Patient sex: F
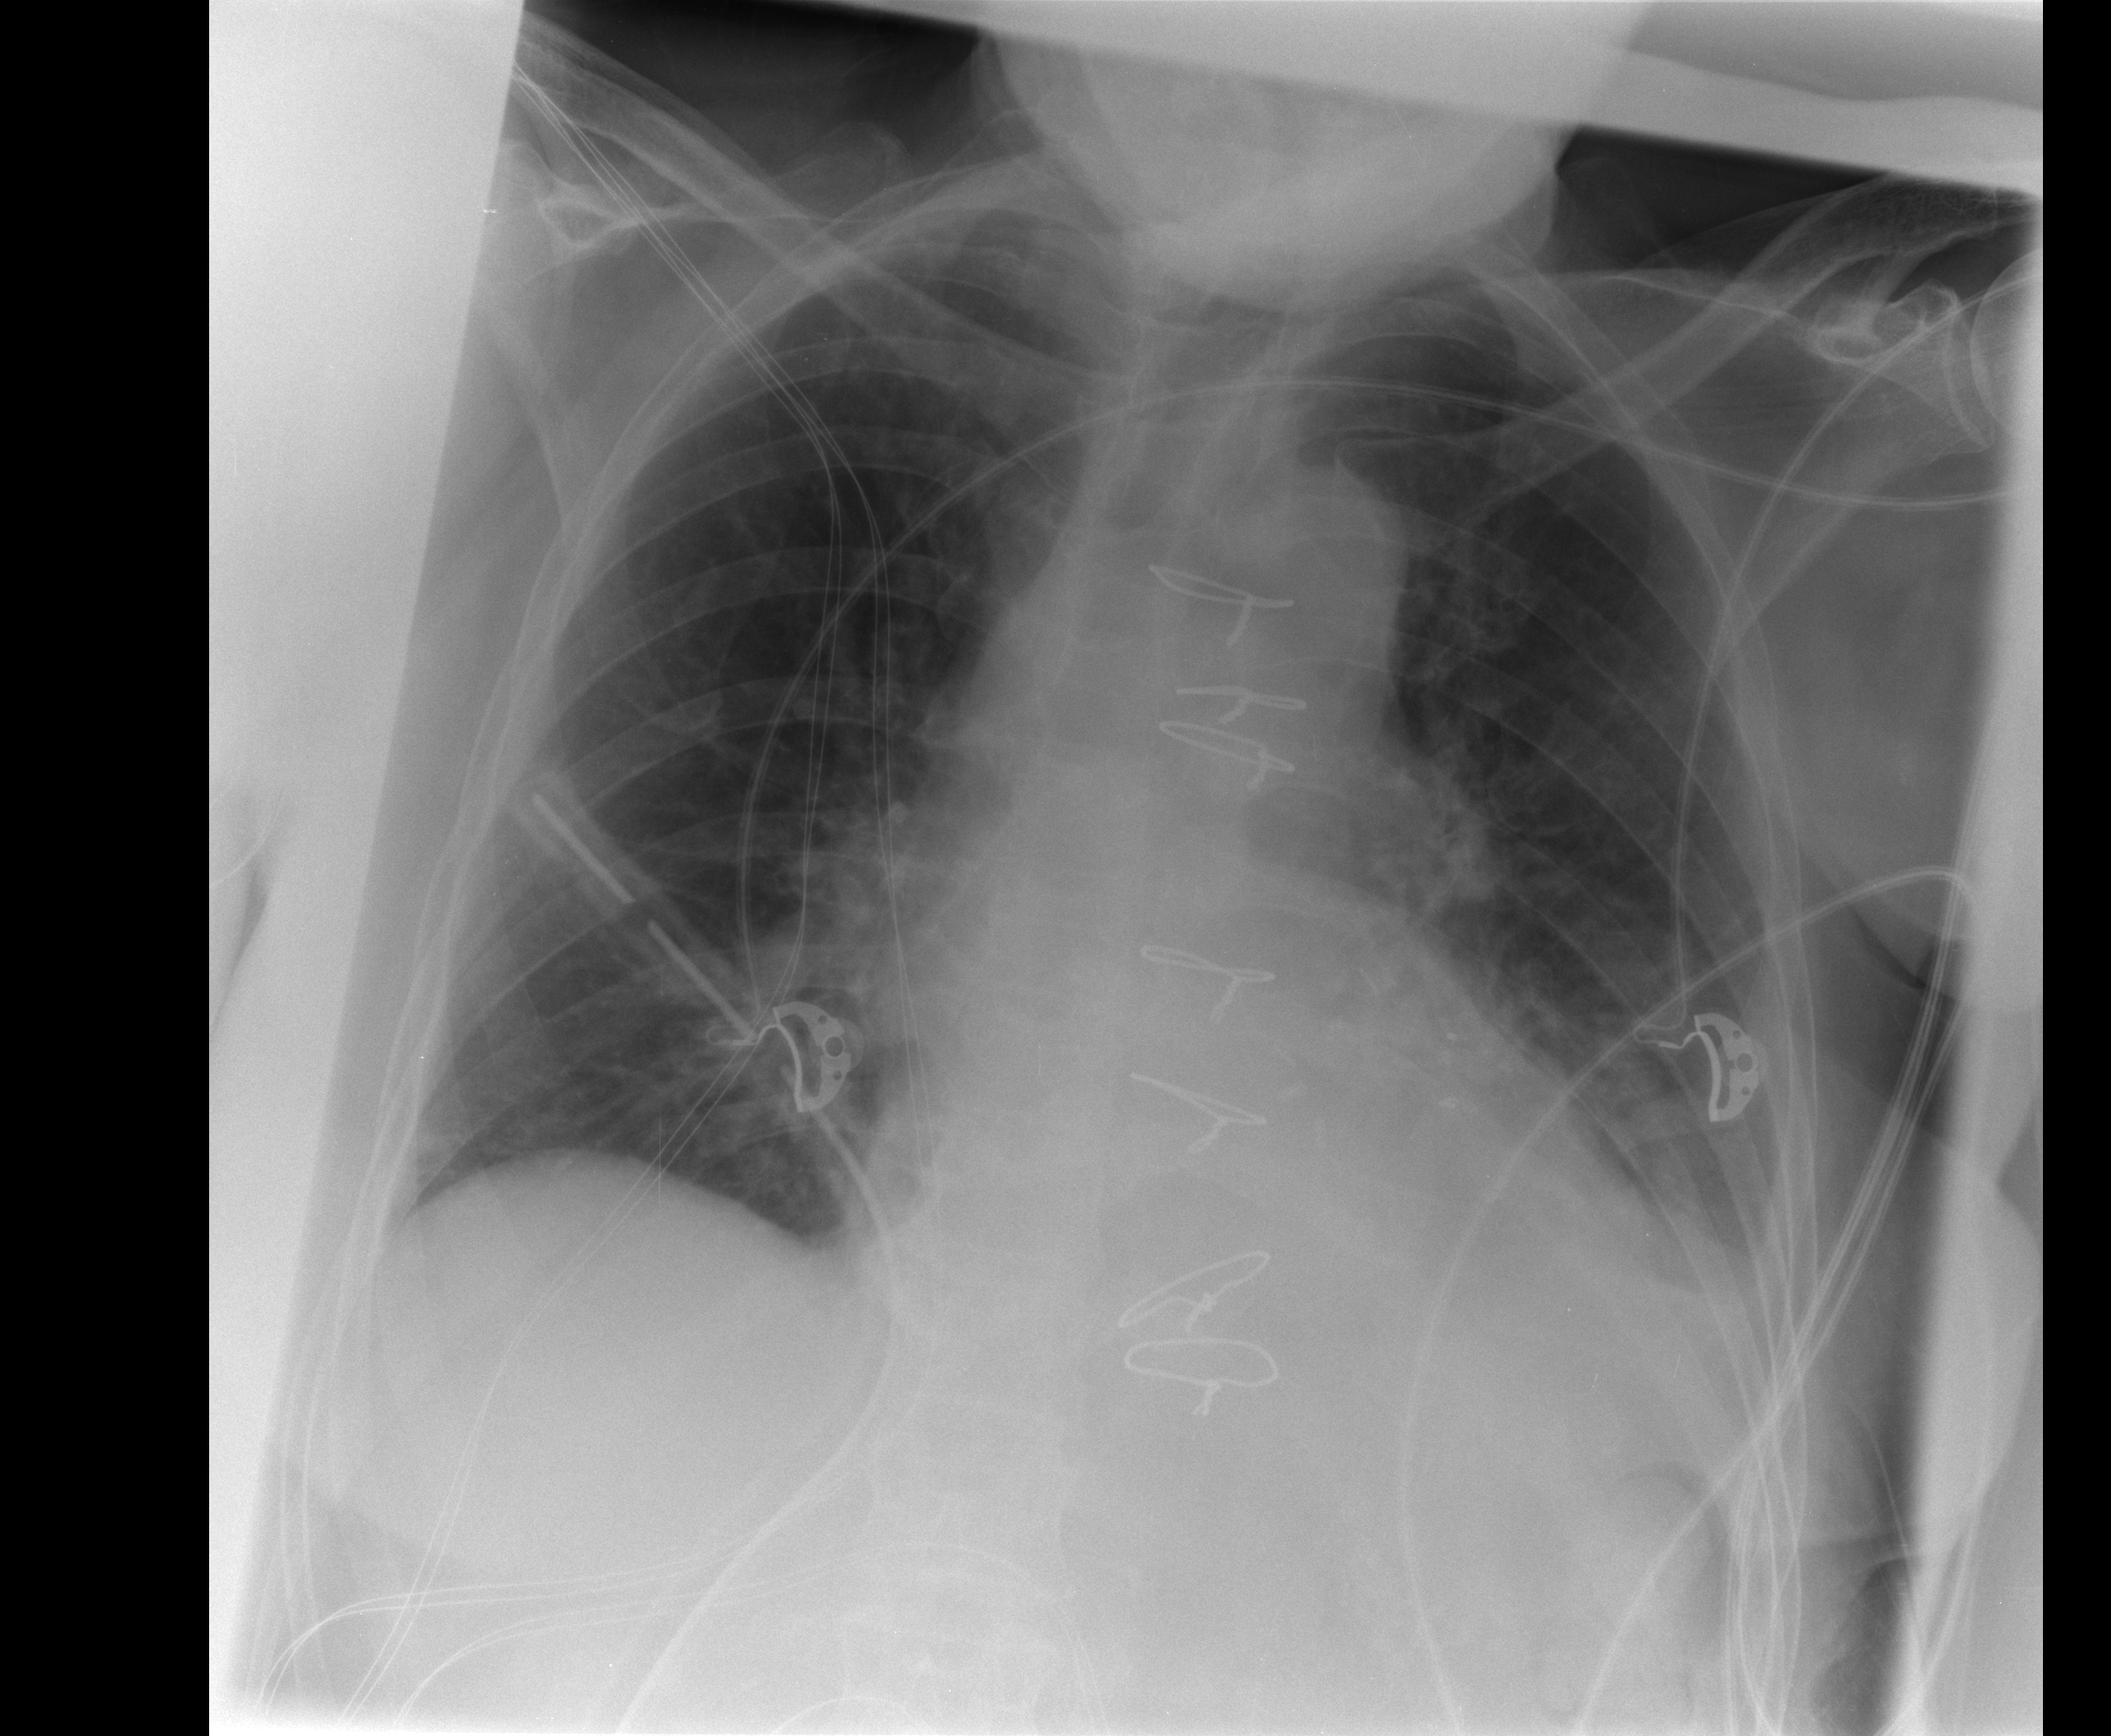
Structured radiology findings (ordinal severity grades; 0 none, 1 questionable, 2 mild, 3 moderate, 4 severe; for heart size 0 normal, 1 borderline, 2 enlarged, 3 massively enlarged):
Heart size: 1
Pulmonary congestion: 1
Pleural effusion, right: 0
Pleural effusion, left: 2
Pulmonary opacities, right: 0
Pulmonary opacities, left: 0
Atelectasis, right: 1
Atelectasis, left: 2